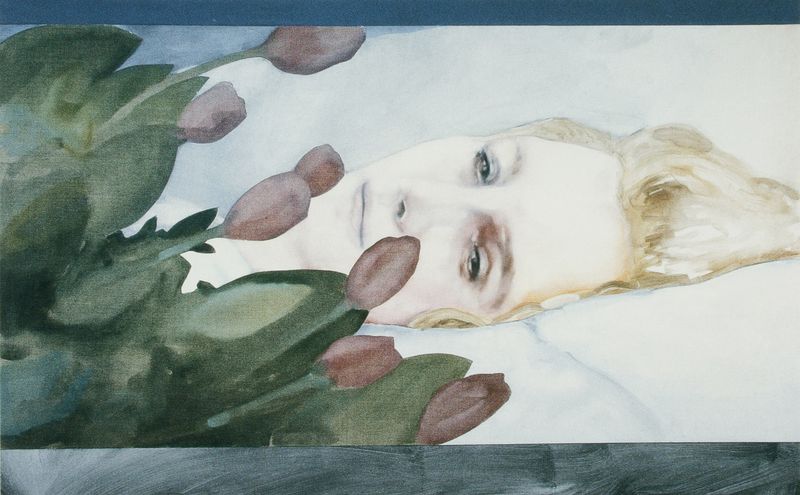
Titel: Hanna Watching #1
Künstler: Matt Saunders
Standort: München
Institution: Galerie Grimm/Rosenfeld
Schlagwörter: blau, blätter, weiß, aquarell, gelb, grün, mädchen, blumen, frau, grau, haar, hell, mund, nase, schwarz, blüten, rot, blond, augen, gesicht, leiche, tod, tot, portrait, lippen, liegen, dunkelgrün, hellgrün, lila, violett, kissen, tulpen, brauen, bett, liegend, tulpe, liegende, tote, nasenloch, leichnam, gebettet, leigen, ränder, wächsern, keeffe, morbide, blomd, o´keeffee, tulpten, wasserleiche